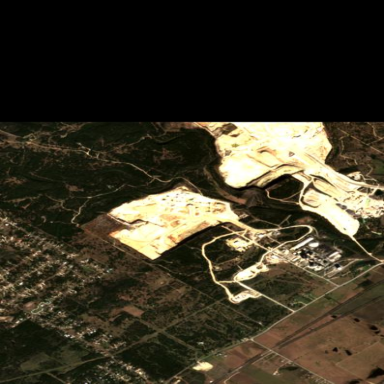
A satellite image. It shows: Quarry area.